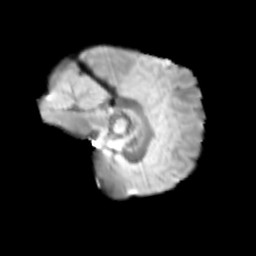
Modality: T2w
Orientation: sagittal
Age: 11
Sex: male
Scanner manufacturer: siemens
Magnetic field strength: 3 T
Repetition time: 3.8 s
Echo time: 0.07 s